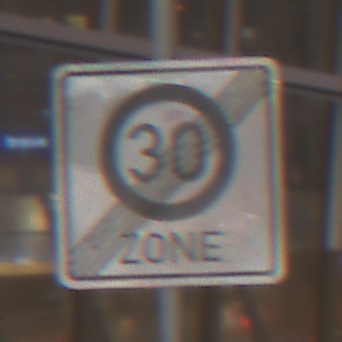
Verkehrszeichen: EndeZone30
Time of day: NotSpecified
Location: Indoor (Urban)
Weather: NotSpecified
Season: NotSpecified
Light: Artificial